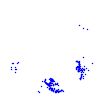
Particle: proton